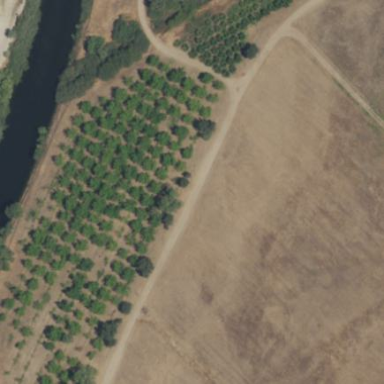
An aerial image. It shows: Orchard.